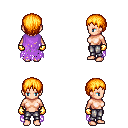
a pixel art fantasy rpg character, female body template, human, light skin, maroon tattered cape, metal pants, light blonde plain hairstyle, gold gloves, four views (front, back, left, right), 2x2 character sprite sheet, small pixel art, hard edges, no anti-aliasing